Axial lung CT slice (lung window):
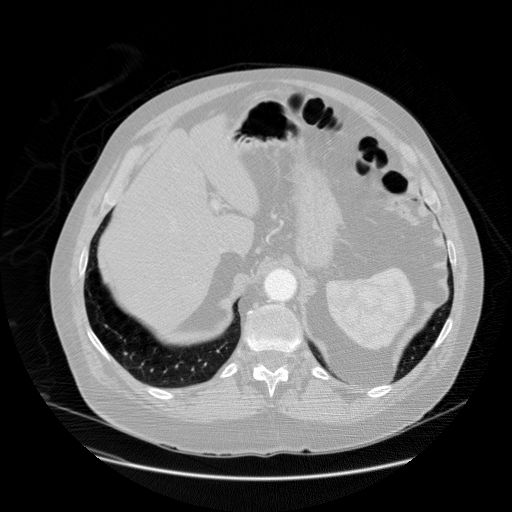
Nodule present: no